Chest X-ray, AP view. Patient: 56 years old, sex F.
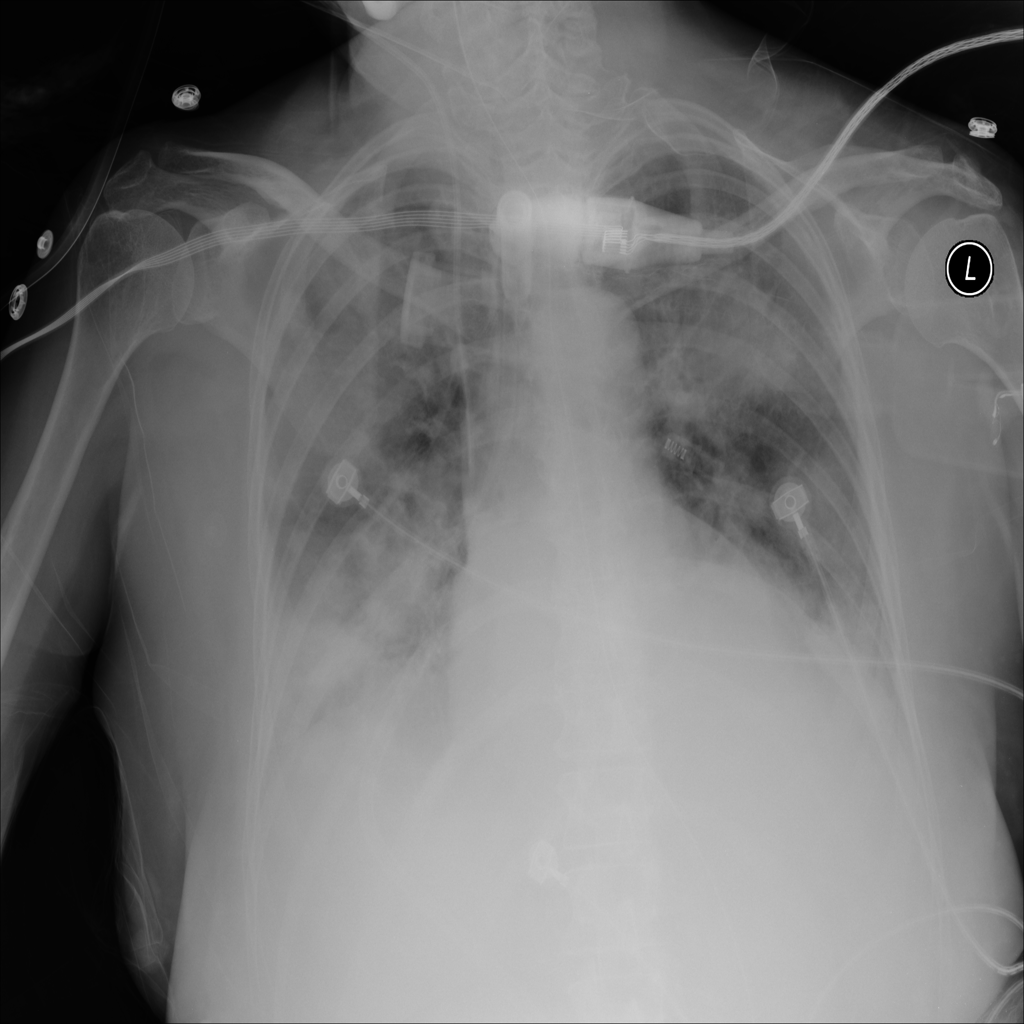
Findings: Effusion